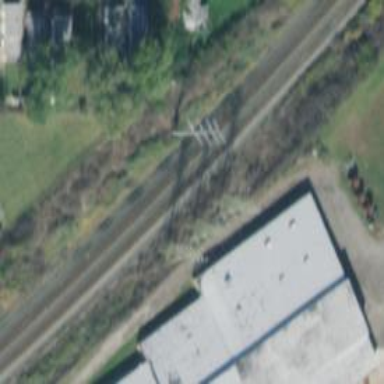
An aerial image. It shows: Lattice structure tower.